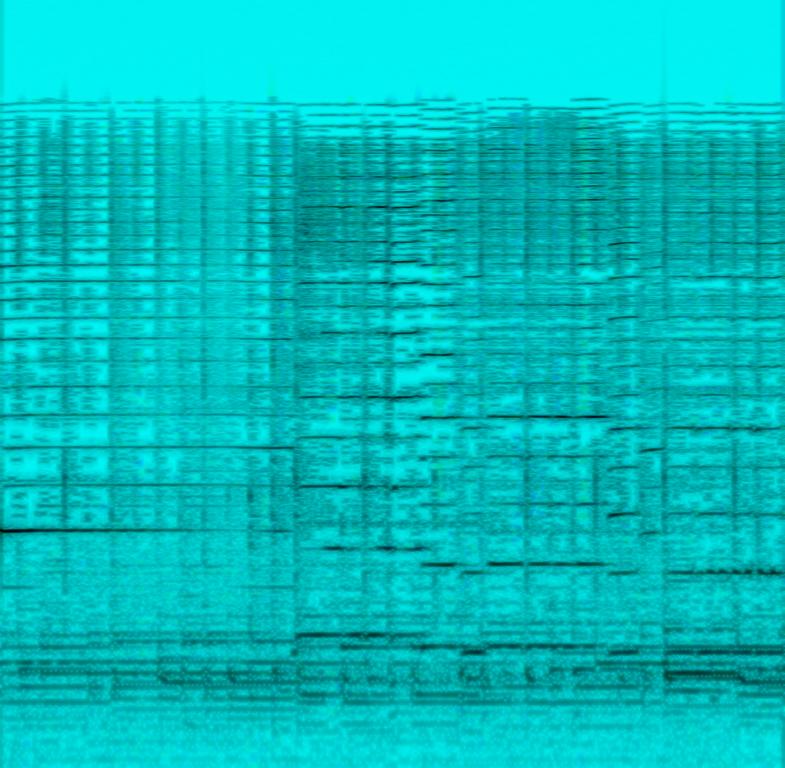
This music is a soulful instrumental. The tempo is medium with a harmonica  melody with a background track which is muffled. The melody is of a popular Spanish Classic song. This music is a Harmonica instrumental of Besame Mucho.